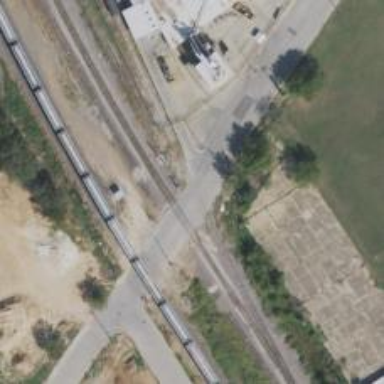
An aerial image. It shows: Level crossing along the railway.